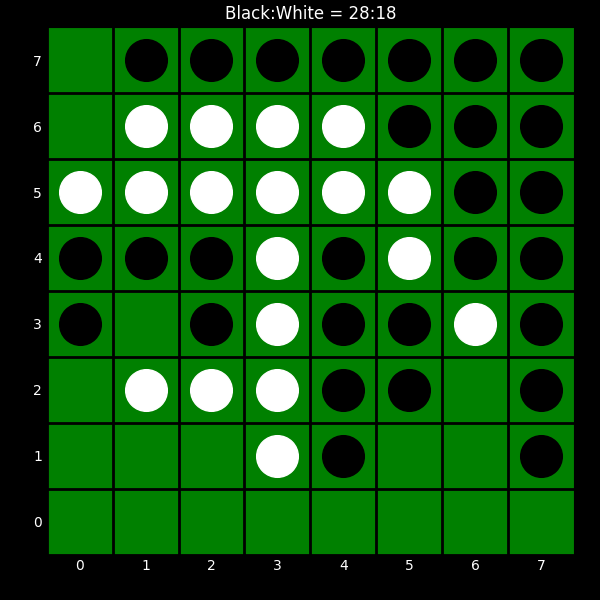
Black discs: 28
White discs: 18